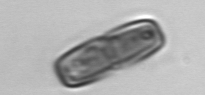
Label: Ephemera